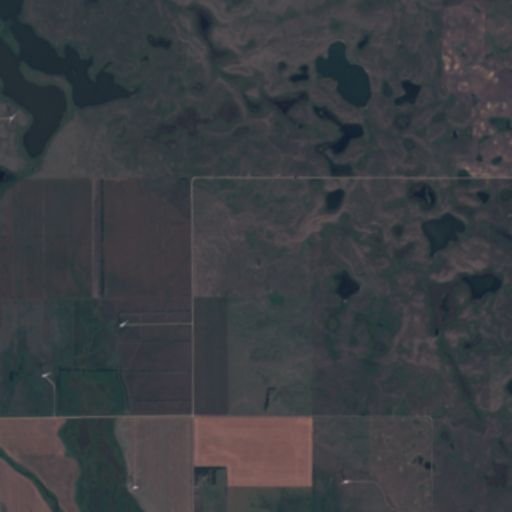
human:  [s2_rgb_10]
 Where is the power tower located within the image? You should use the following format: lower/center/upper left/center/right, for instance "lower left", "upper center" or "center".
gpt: The power tower is located in the lower of the image.
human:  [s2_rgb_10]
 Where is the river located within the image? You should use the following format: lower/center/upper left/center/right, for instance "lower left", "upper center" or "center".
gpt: The river is located in the center right of the image.
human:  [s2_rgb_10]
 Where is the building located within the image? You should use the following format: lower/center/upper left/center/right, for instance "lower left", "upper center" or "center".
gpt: The building is located in the lower center of the image.
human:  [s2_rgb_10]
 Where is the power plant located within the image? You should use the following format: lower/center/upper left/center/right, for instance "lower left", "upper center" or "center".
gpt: There is no power plant in the image.